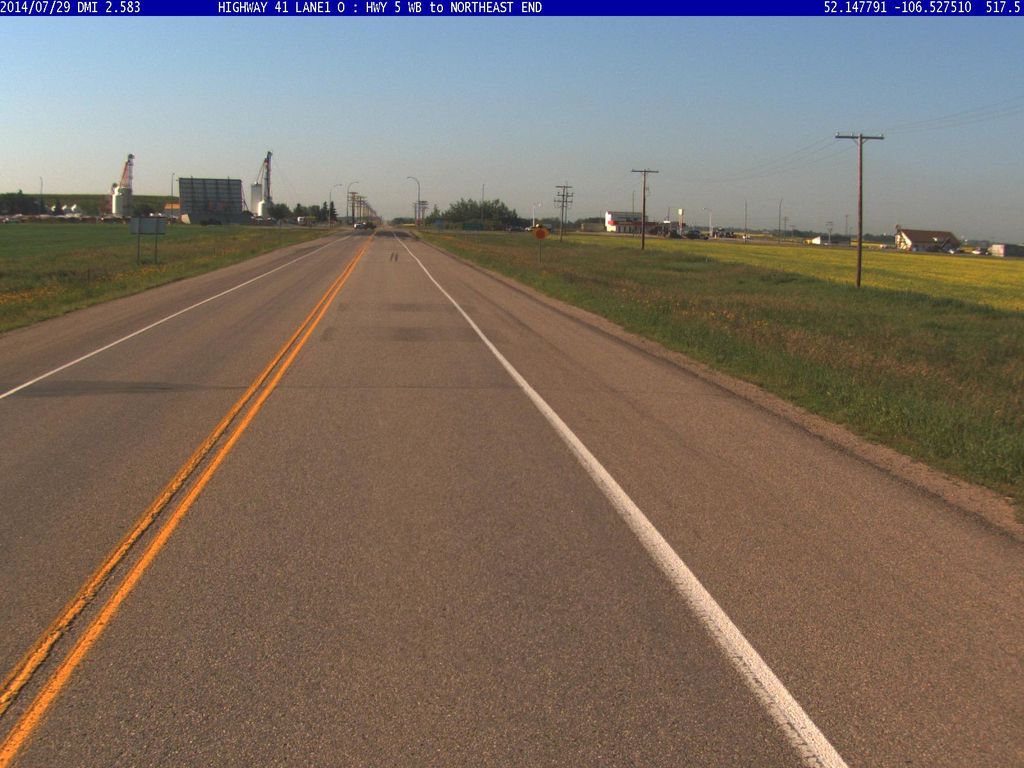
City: saskatoon